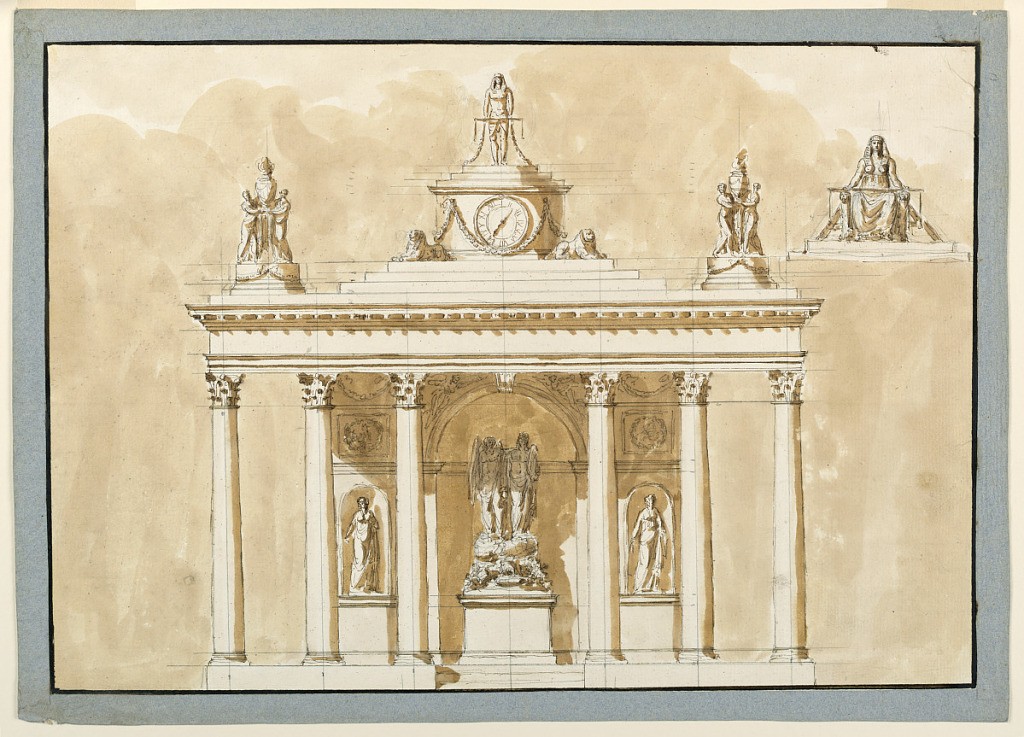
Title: Timepiece
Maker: Giuseppe Barberi, Italian, 1746–1809
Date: ca. 1790
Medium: Pen and brown ink, brush and brown wash, graphite on off-white laid paper, lined (or mounted)
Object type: Drawing
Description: A variation of -2109. The main difference is the disposition of the dial at the front of the pedestal, upon which an Egyptian man stands carrying a measure and two garlands. Above, at right, is another suggestion for the figure: a woman sitting as in -2109, holding the measure which consists of a horizontal board with two hanging leads at the ends. Behind the seat is the lower part of a level. Background and the framing as in -2109. Circle holes.